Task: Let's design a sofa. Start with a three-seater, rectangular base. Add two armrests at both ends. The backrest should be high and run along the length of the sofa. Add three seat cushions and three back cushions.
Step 488:
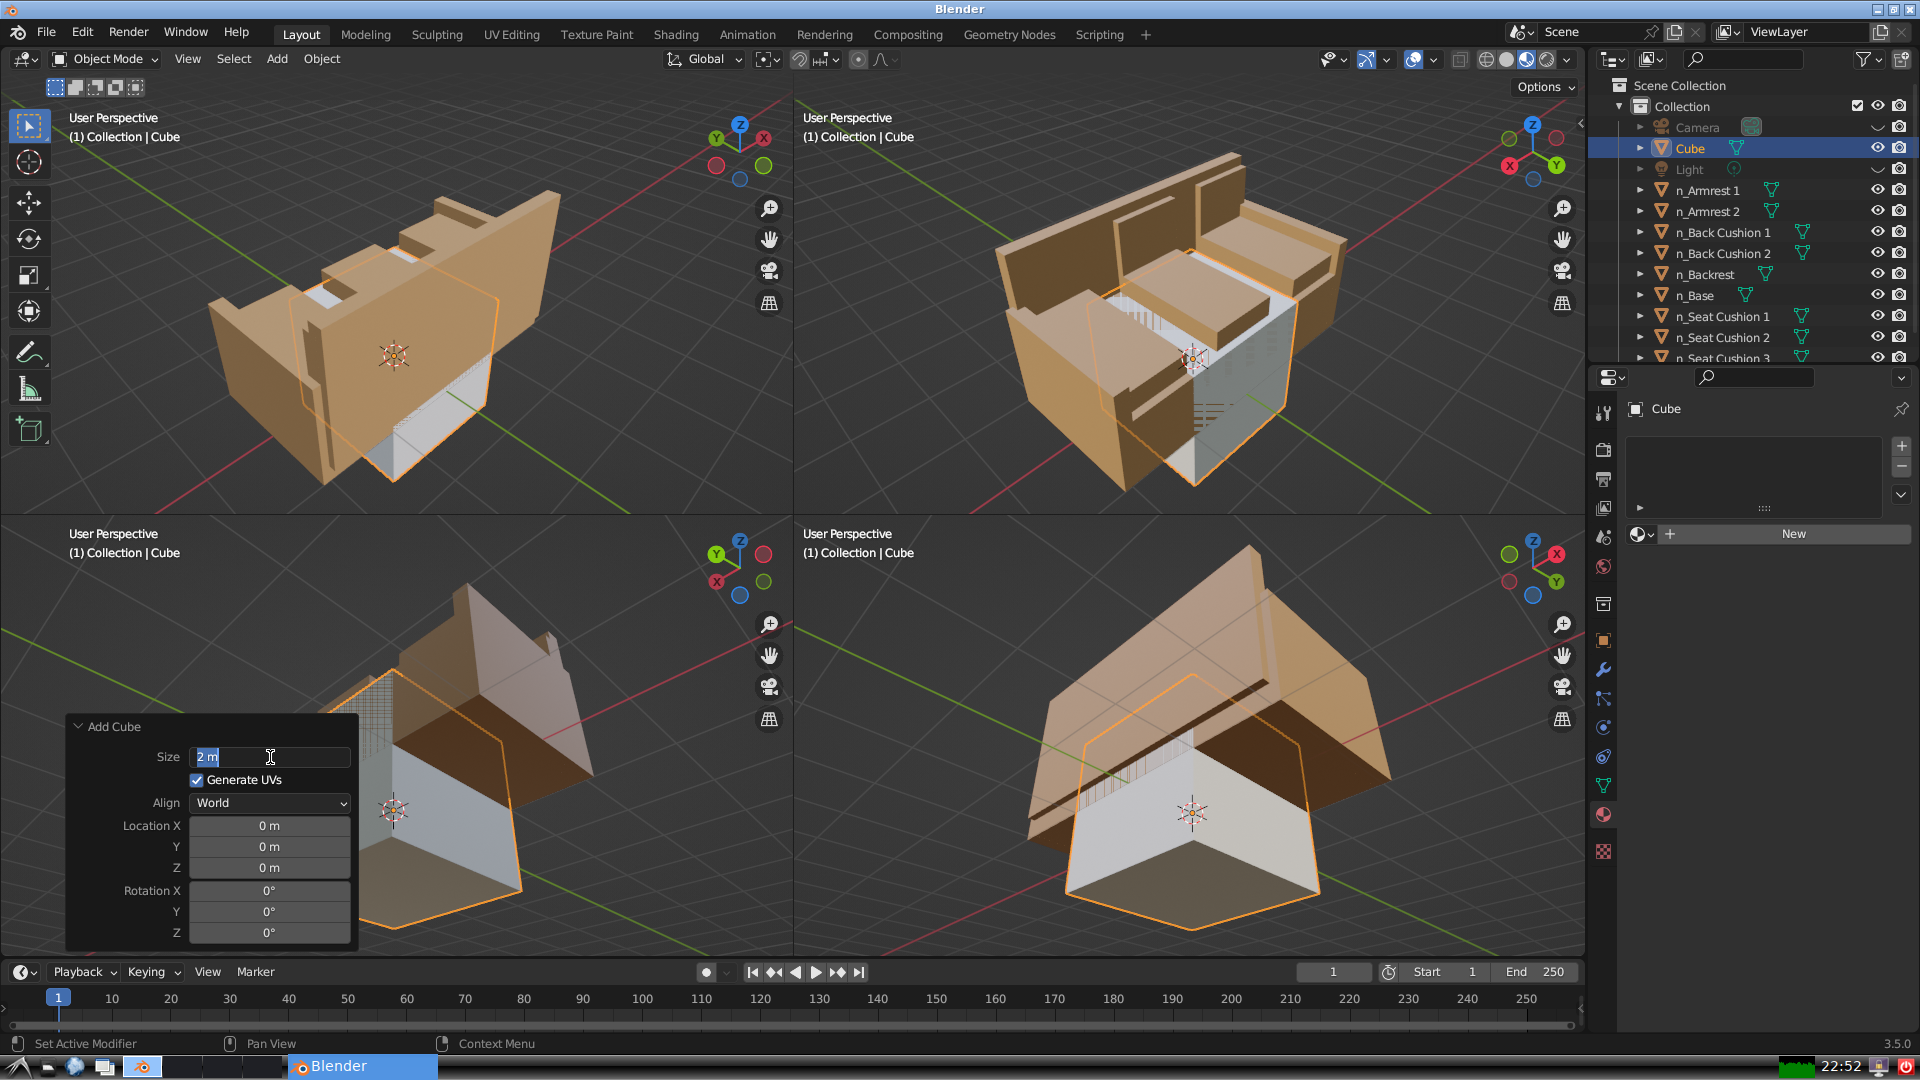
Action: input_text: 2